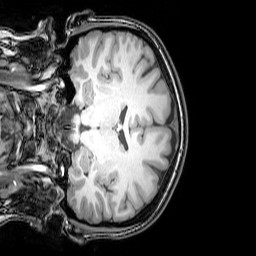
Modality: T1w
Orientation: coronal
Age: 23
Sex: female
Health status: healthy
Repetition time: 0.081 s
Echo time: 0.037 s